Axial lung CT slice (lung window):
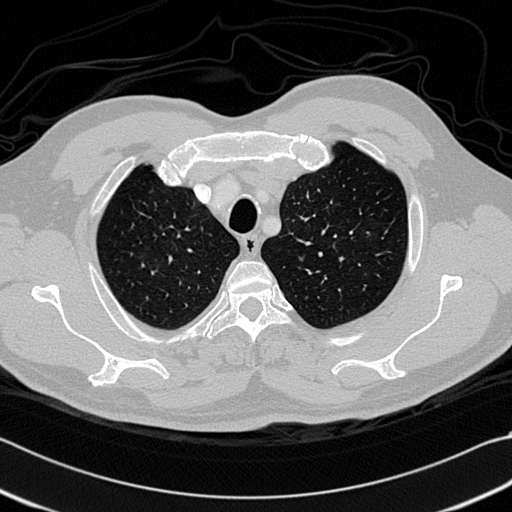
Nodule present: no